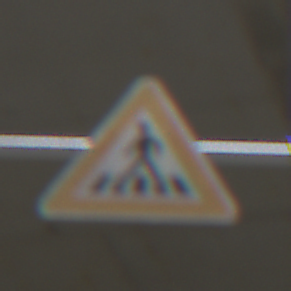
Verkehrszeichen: FussgaengerueberwegRechts
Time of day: Midday
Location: Roofed (Urban)
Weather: Overcast
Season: NotSpecified
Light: Artificial